Aerial crown-view tile of a tropical tree (Barro Colorado Island, Panama), acquired 20250715:
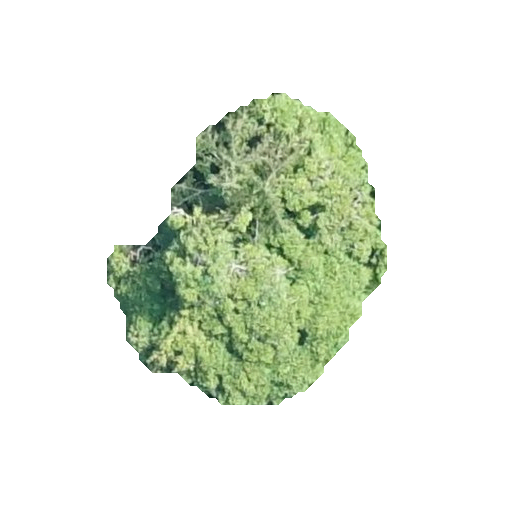
Species: Alseis blackiana
GBIF accepted scientific name: Alseis blackiana
Crown area: 86.382 m²